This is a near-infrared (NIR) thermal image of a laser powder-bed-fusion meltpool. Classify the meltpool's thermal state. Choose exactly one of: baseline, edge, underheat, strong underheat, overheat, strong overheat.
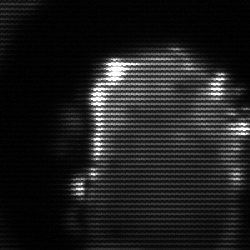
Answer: baseline